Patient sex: M
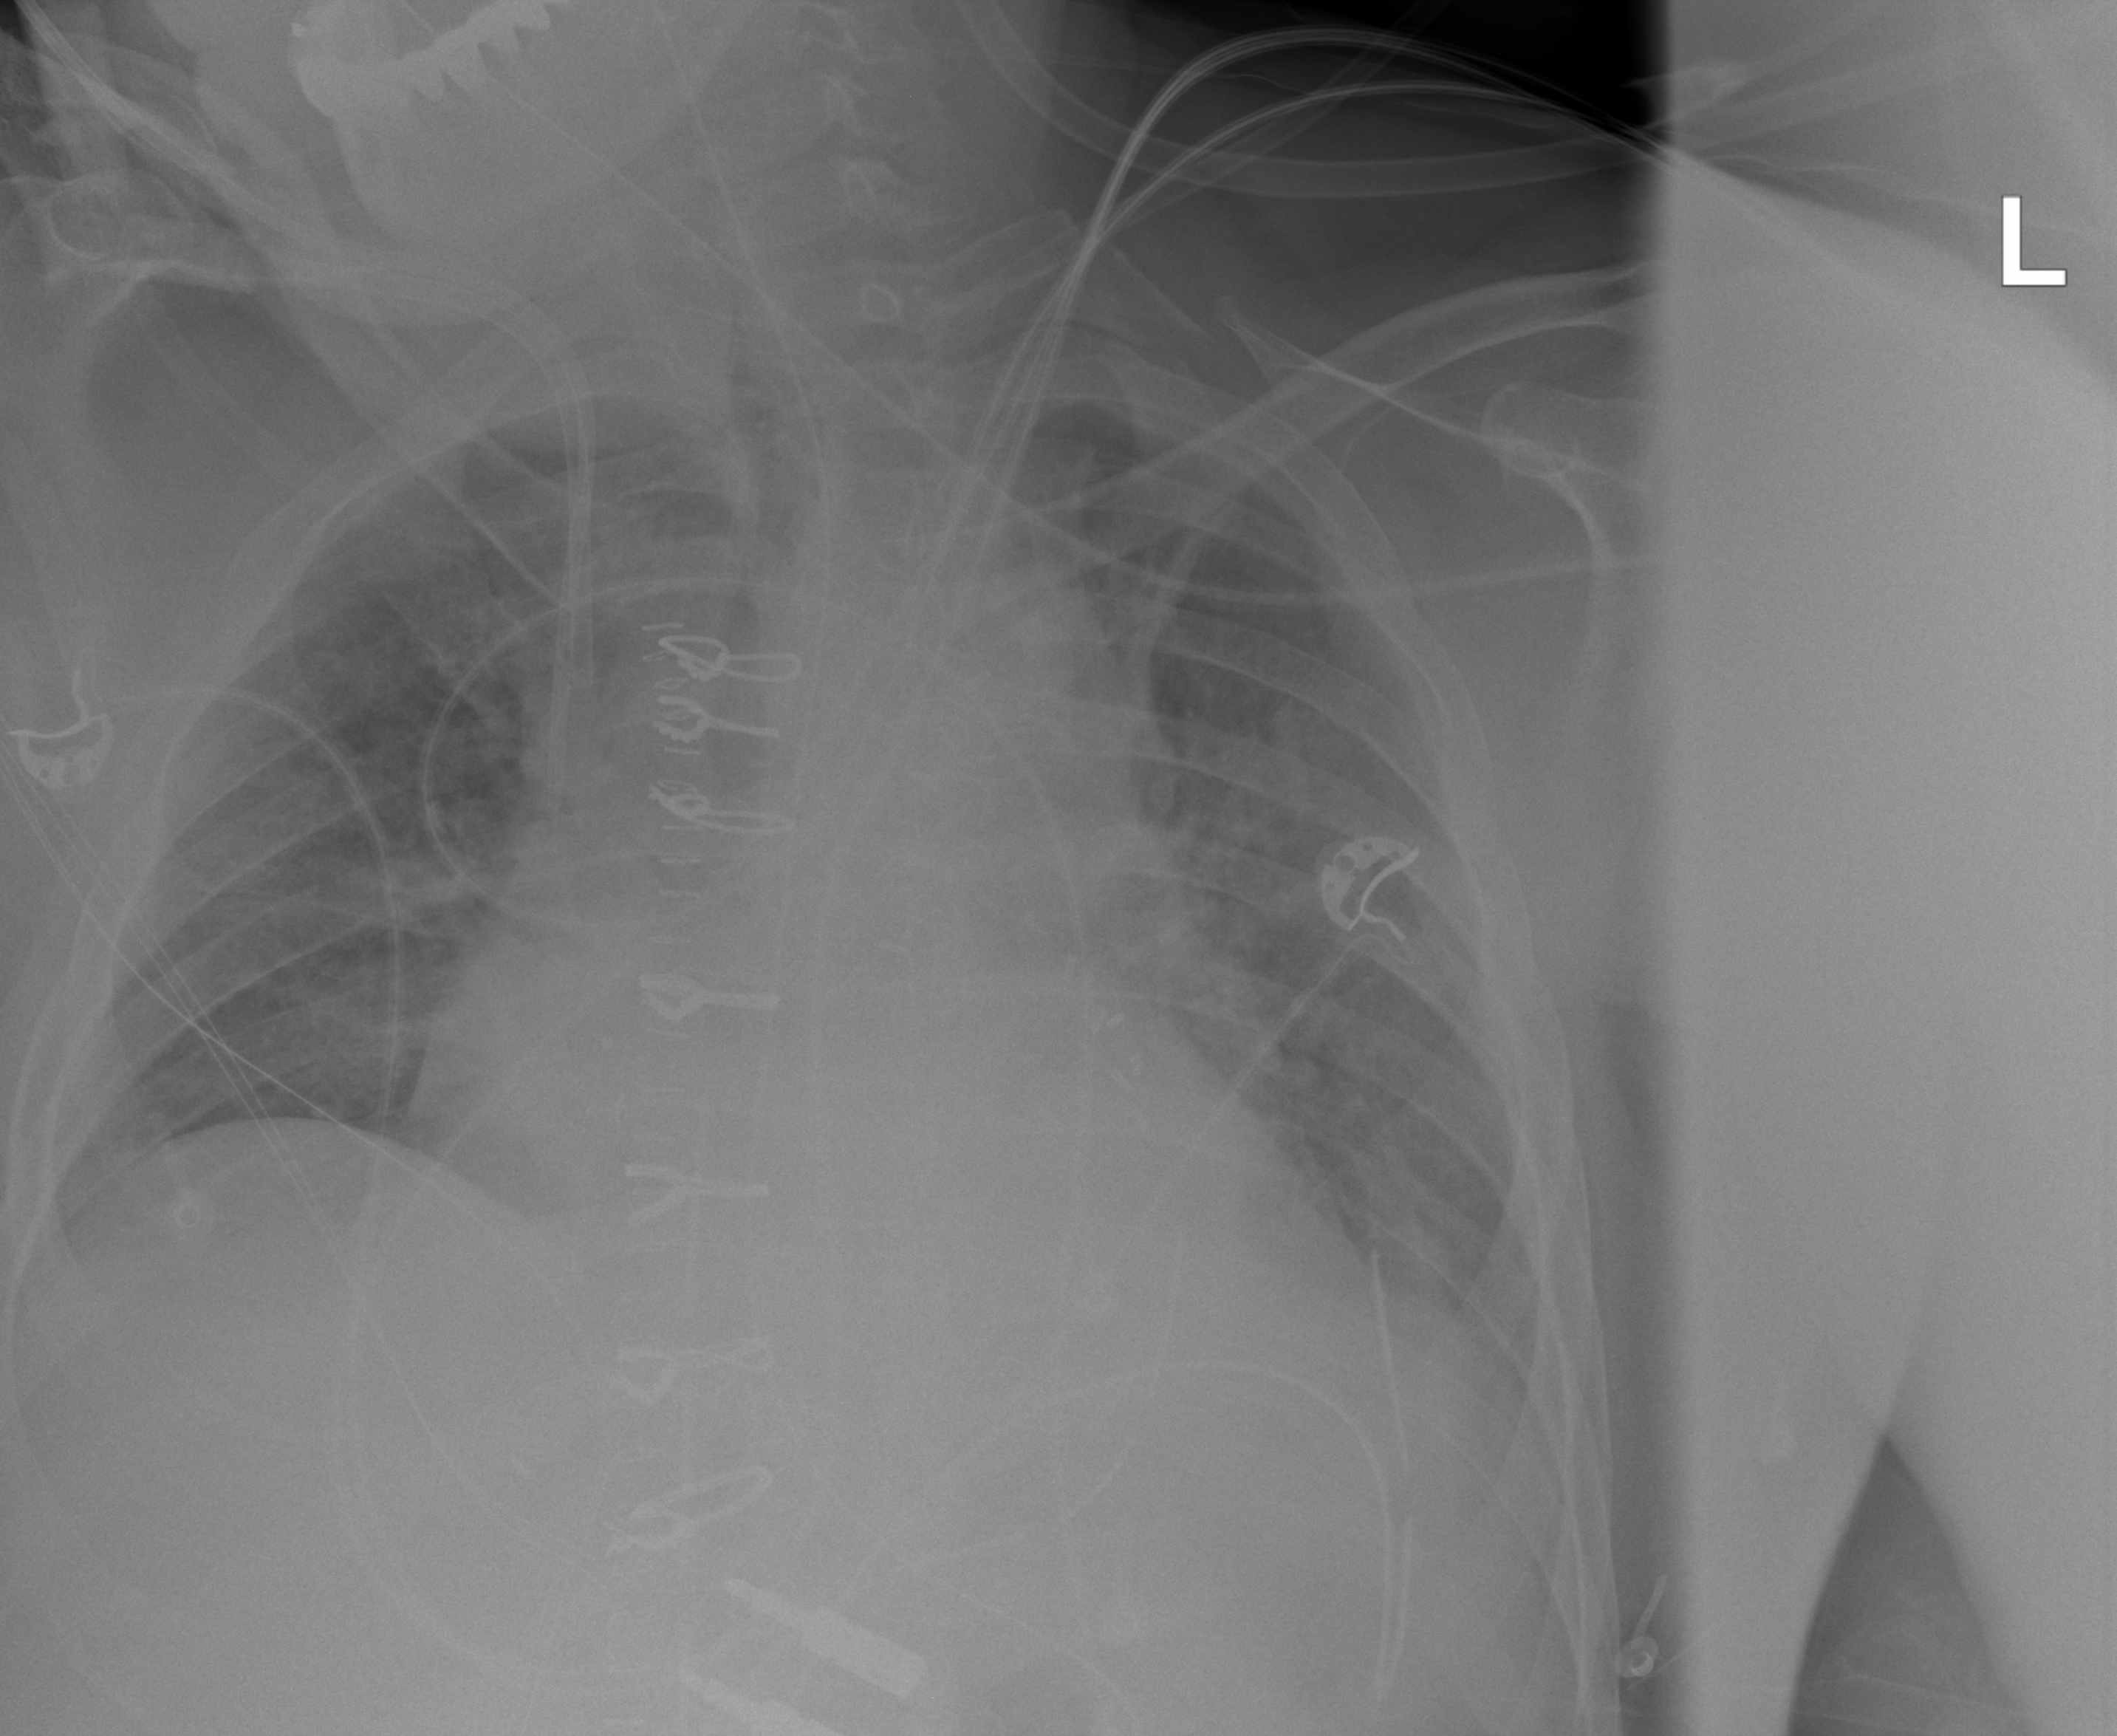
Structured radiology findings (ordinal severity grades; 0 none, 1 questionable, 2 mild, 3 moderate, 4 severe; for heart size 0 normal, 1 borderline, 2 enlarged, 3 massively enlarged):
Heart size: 2
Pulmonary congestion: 2
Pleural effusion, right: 0
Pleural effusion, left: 0
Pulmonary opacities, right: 2
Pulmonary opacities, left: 2
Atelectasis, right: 2
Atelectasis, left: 2